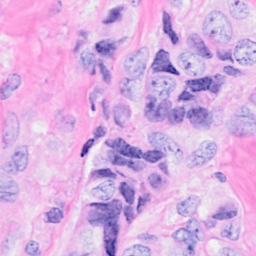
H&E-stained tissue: Breast